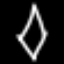
Label: diamond